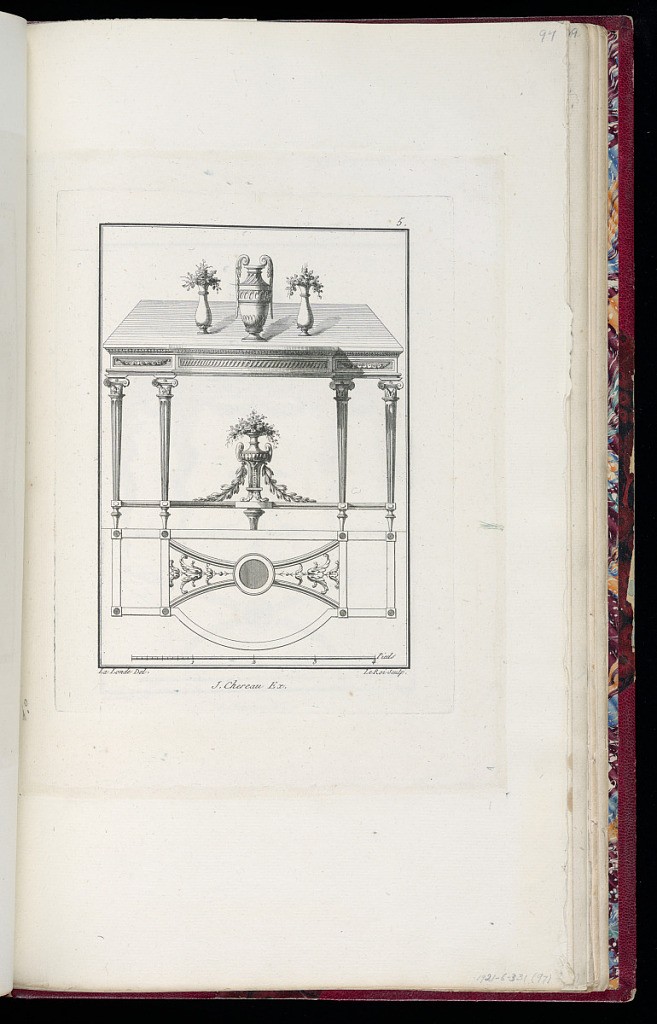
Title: Elevation and Plan of a Table
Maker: Richard de Lalonde, French, active 1780–96
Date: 1787-1796
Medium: Etching on off-white laid paper
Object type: Print
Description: Elevation and plan for a four-legged table with a brace shelf at bottom with an urn filled with flowers. The table is decorated with ornament motifs including fluting, ionic capitals on the table legs, floral garland, and piastre. The plate is signed and numbered.